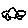
Label: car